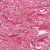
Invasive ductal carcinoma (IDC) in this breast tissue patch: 0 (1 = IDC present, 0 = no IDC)